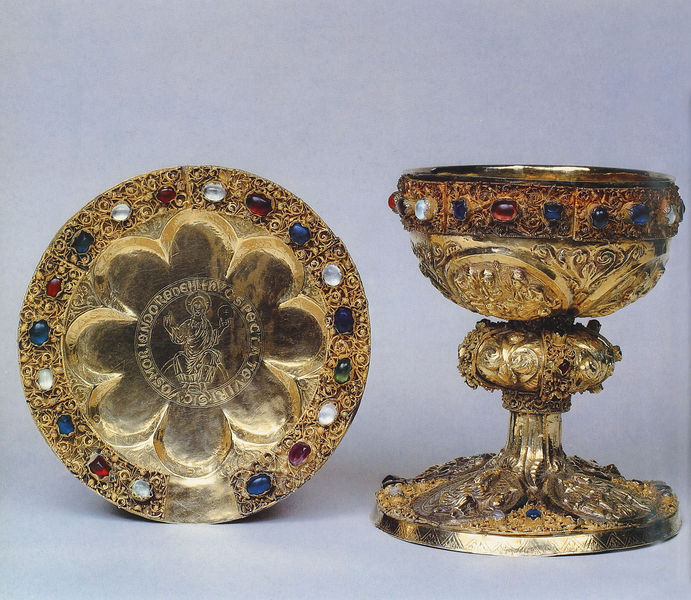
Titel: Sog. Bernhardskelch mit Patene
Standort: Hildesheim, St. Godehard (EU - D - Nds)
Schlagwörter: fuß, gott, schale, silber, steine, teller, kirche, gold, kelch, adel, diamanten, edelsteine, kreis, relief, schrift, könig, wein, inschrift, foto, fotografie, religion, geschirr, ausstellung, knauf, christus, jesus, mittelalter, hostie, pastor, edelstein, abendmahl, golden, pokal, prunk, heilig, punziert, reliquie, ikone, rubin, gral, heiligenbild, latein, ikonographie, bergkristall, smaragd, inri, rubine, lapislazuli, diamant, oblate, patene, juwelen, messbecher, ssteine, kronjuwelen, kirchengerät, topas, abendmahö